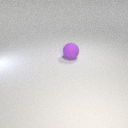
large purple rubber sphere